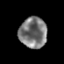
Tissue: prostate
Cell type: Epithelial cells
Senescence score: 0.1632
Nuclear area (px): 838
Mean DAPI intensity: 119.789